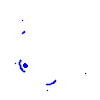
Particle: pion